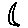
Label: moon